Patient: sex M, age 52
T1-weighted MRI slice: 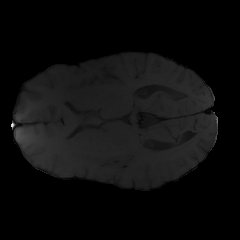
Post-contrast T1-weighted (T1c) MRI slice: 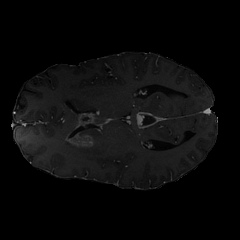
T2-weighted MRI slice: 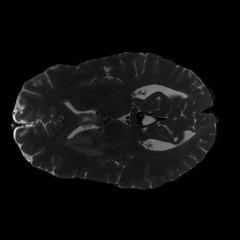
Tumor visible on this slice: yes
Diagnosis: Glioblastoma, IDH-wildtype
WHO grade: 4